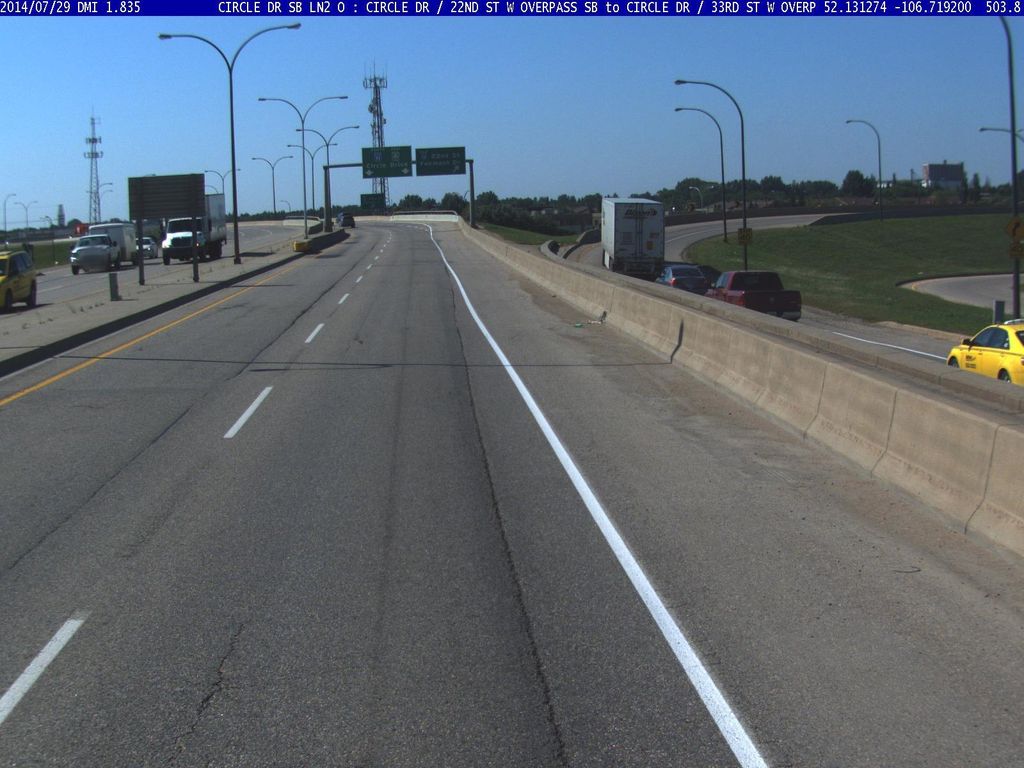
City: saskatoon